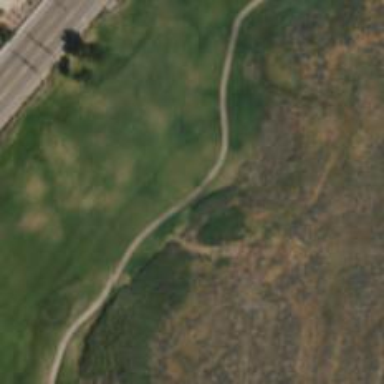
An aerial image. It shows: Golf cartpath that is also road path.